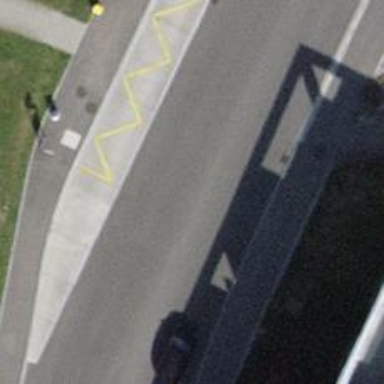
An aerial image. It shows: Bus stop with stop position for public transport.